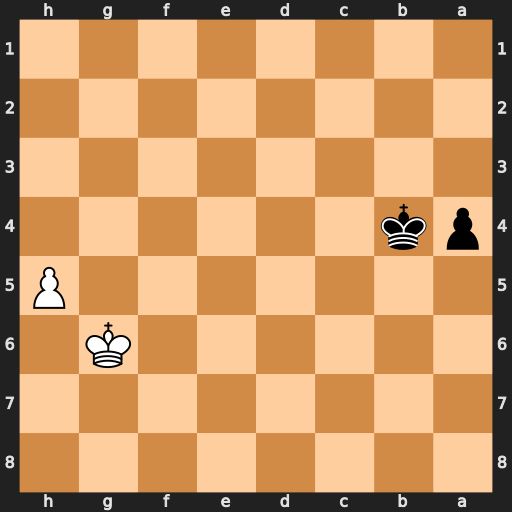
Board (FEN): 8/8/6K1/7P/pk6/8/8/8
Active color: b
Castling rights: -
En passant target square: -
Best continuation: a3 h6 a2 Kf7 a1=Q